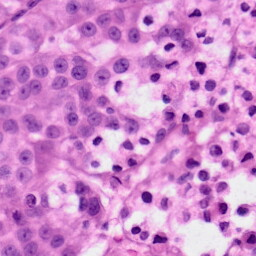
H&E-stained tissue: Skin